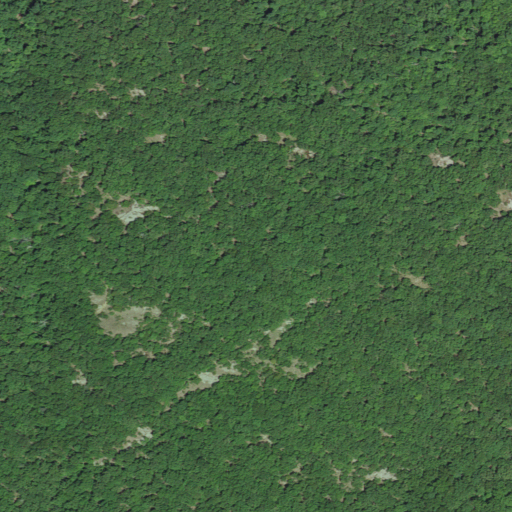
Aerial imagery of mountain in Missouri named Brown Mountain containing only deciduous forest